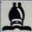
Piece: bB